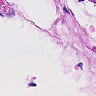
Metastatic tissue present: no